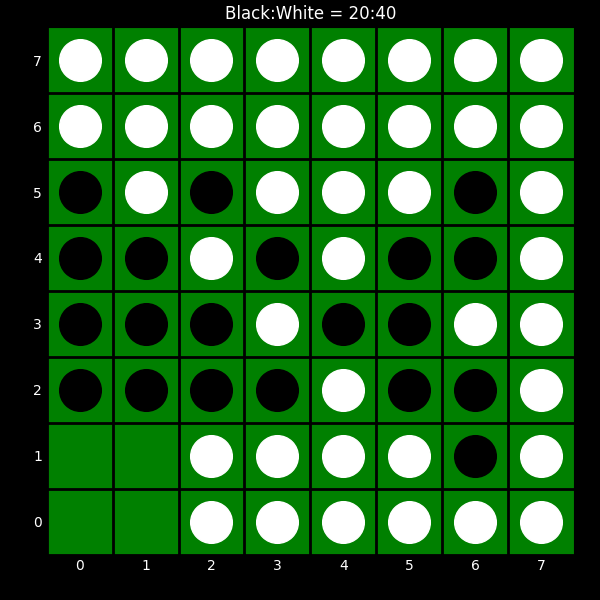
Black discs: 20
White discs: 40